Current action and preconditions to check: path_clear

Your task: For each precondition in the list above, predict whether it will hold at this action.

Consider the current scene as observed from the mobile robot's camera, and analyze the predicted future states of all dynamic agents (e.g., people, animals, vehicles, or any moving entities) within the NEXT SECOND.

IMPORTANT: Only answer "very likely" if you are absolutely certain—based on strong, clear evidence—that a dynamic agent will violate the precondition in the predicted future state. Do NOT answer "very likely" for unlikely, ambiguous, or low-probability risks.

Ask yourself for each precondition: Is there a high probability, with clear and convincing evidence, that the predicted future states of any dynamic agent will interfere with the predicted future state of the currently executing action within the NEXT SECOND, causing that precondition to fail?

Assess the risk level based on these predictions. Use "likely" or "very likely" if motions create a clear risk of interference.

Use "neutral" or "improbable" if agents are nearby but their predicted paths are clearly diverging or non-conflicting.

Failure Risk Categories: "very improbable", "improbable", "neutral", "likely", "very likely"

Answer Format: Output ONLY the probability_of_failure value from these categories: "very improbable", "improbable", "neutral", "likely", "very likely"

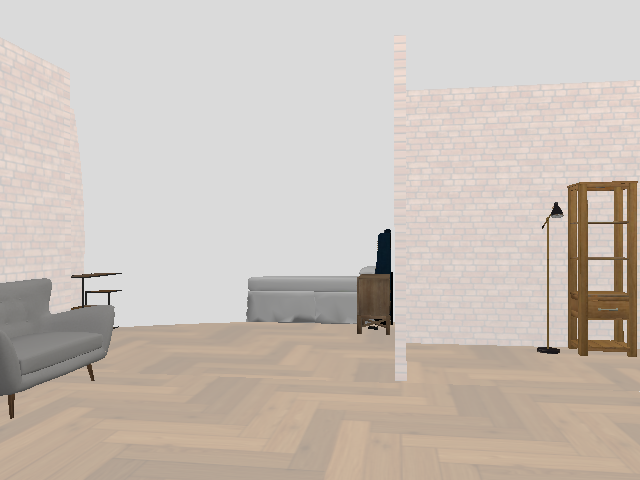

Answer: very improbable